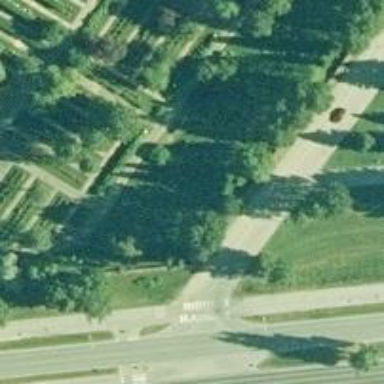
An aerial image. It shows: Footway along the road.